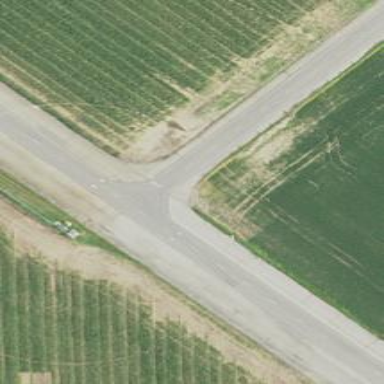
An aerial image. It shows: Image of taxiway at airport.